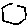
Label: hexagon